Aerial crown-view tile of a tropical tree (Barro Colorado Island, Panama), acquired 20250414:
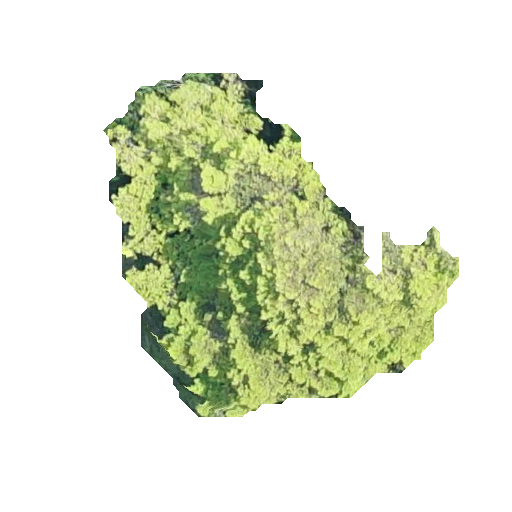
Species: Terminalia amazonia
GBIF accepted scientific name: Terminalia amazonica
Crown area: 110.818 m²